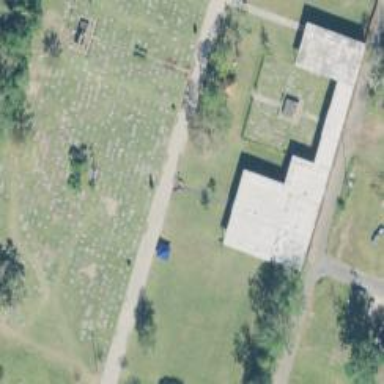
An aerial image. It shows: Historic mausoleum building serving as tomb.